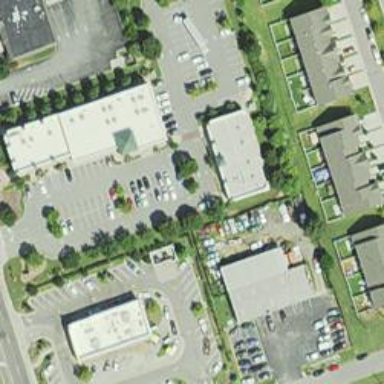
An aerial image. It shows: Healthcare clinic is depicted in the image.